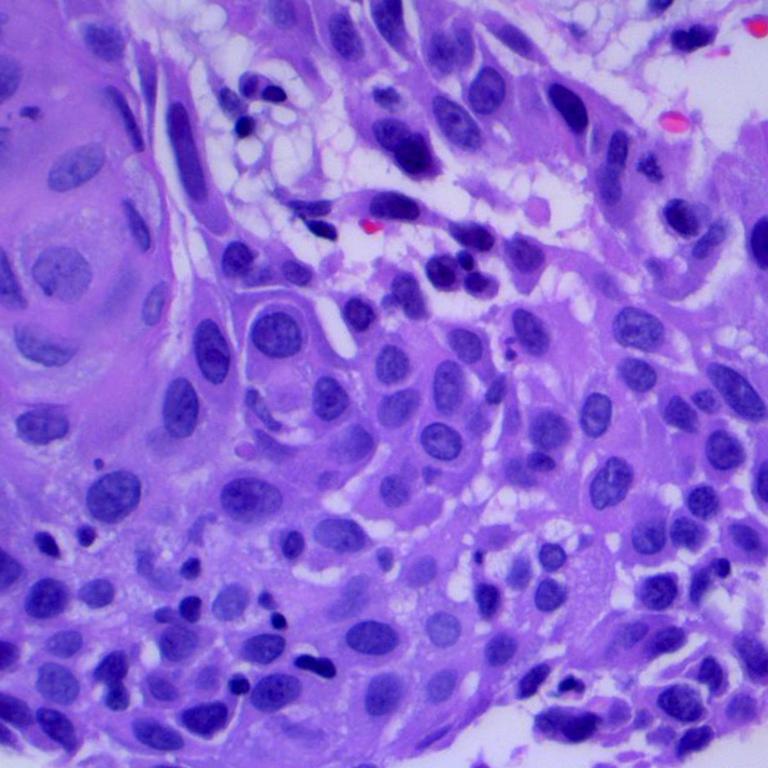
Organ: lung
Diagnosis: squamous carcinomas